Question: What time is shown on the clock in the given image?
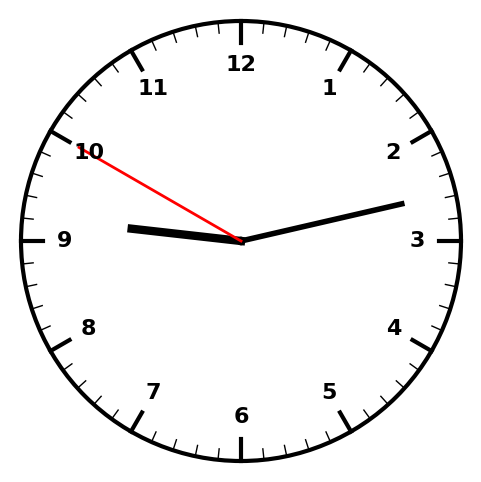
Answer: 09:12:50